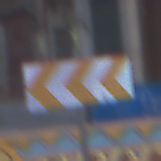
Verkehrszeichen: RichtungstafelnInKurvenGrossRechts
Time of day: SunriseSunset
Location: Outdoor (Urban)
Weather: PartlyCloudy
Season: NotSpecified
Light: Natural